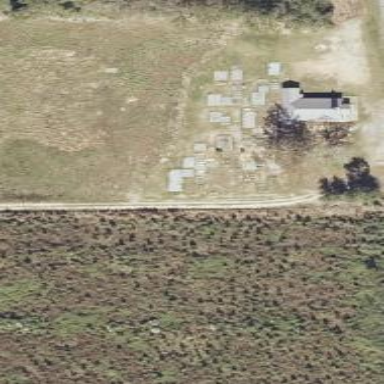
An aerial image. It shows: Cemetery.